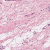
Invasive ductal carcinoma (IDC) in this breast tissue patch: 0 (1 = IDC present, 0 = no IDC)